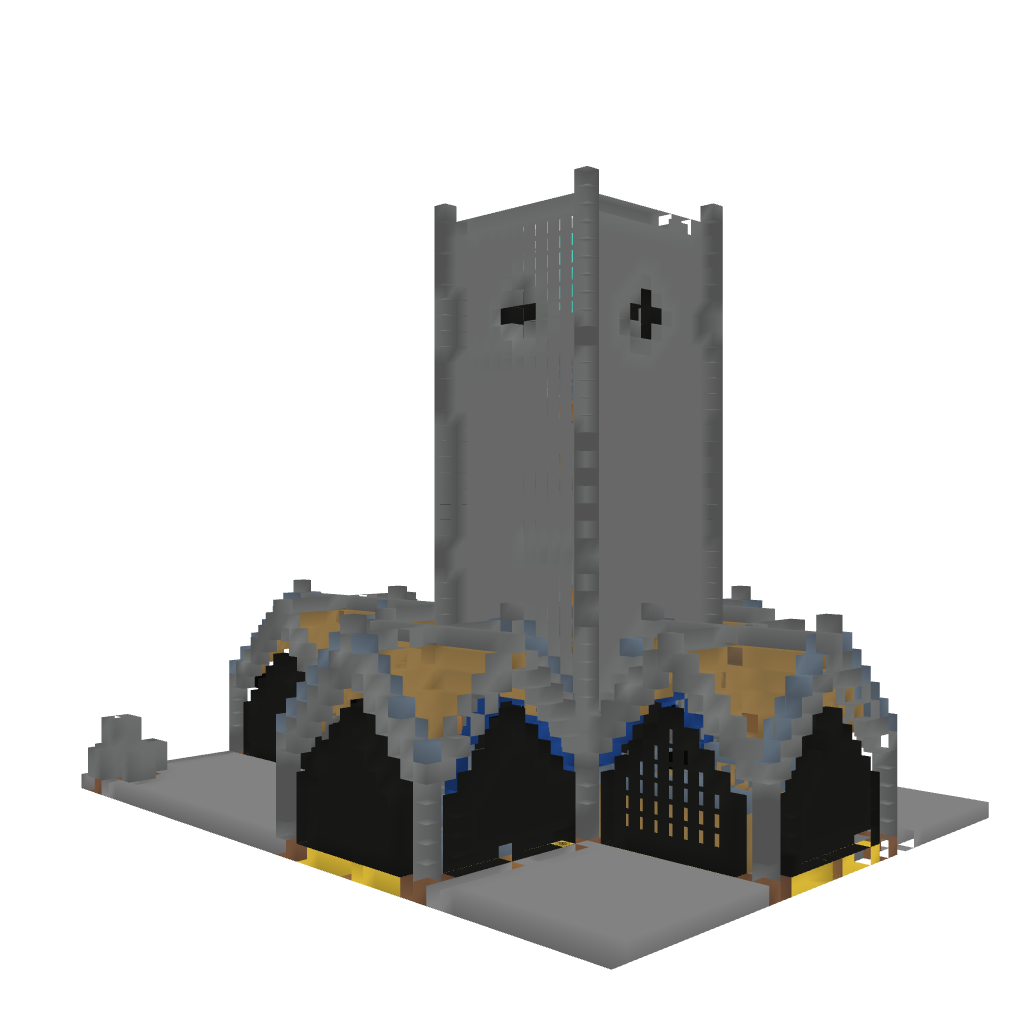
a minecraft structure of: A simplistic church